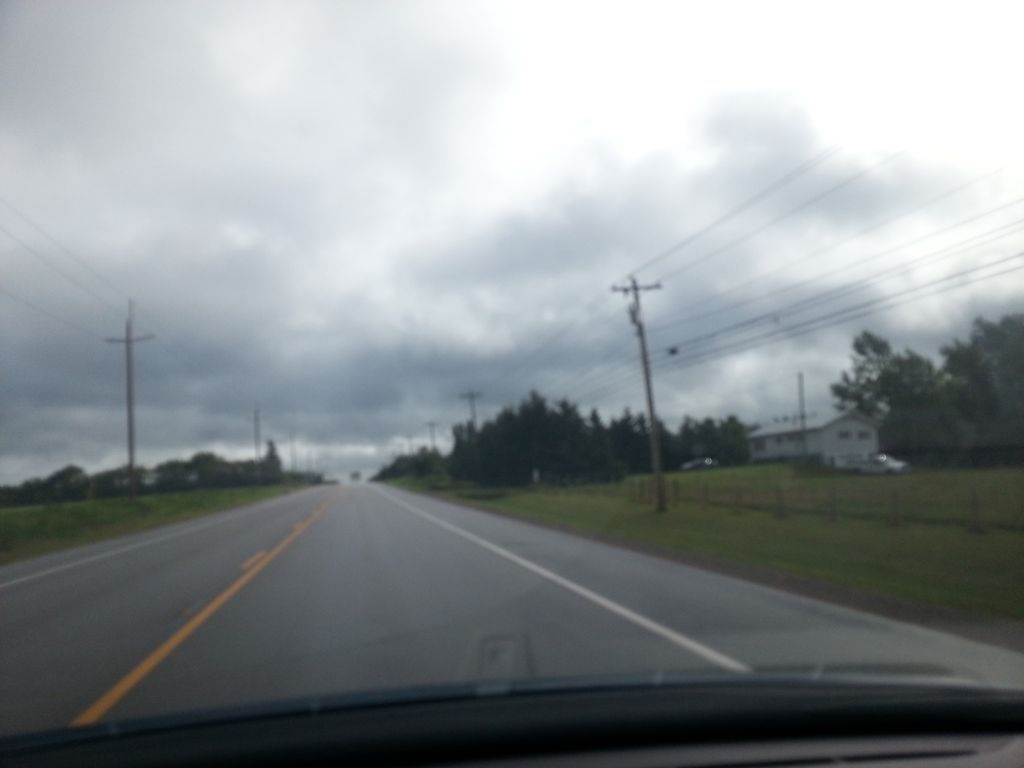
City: charlottetown